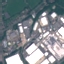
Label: Industrial